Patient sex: M
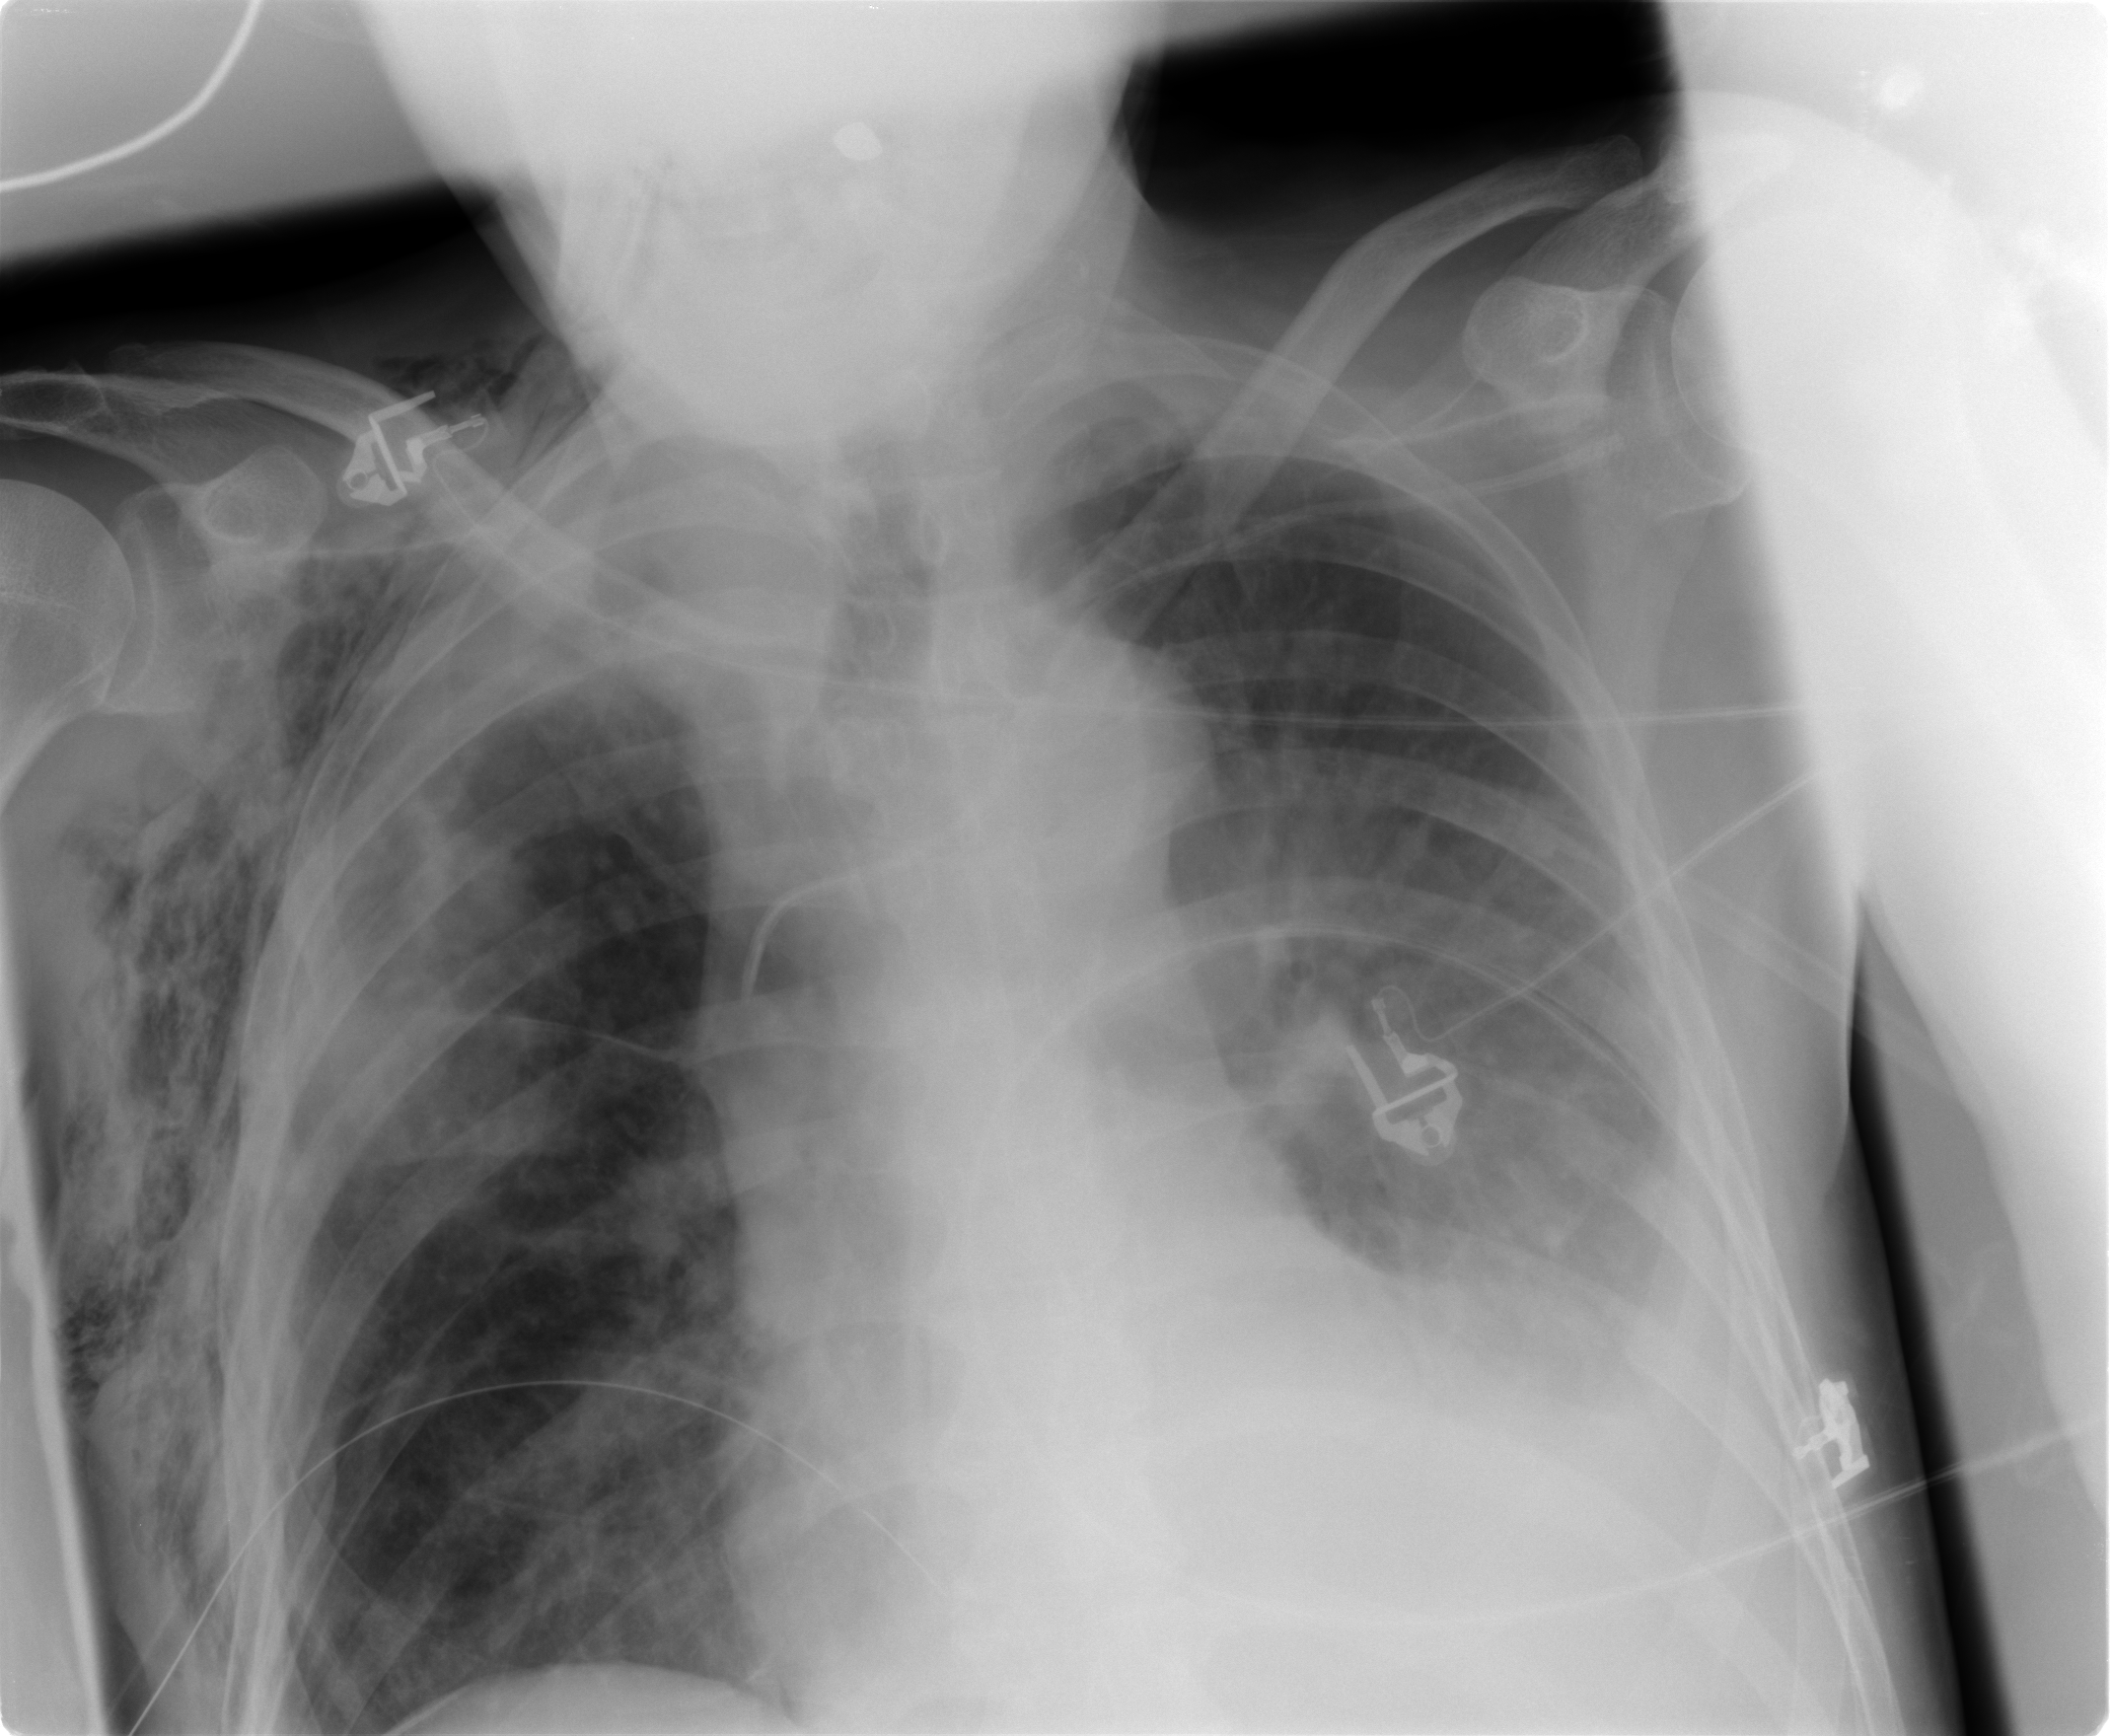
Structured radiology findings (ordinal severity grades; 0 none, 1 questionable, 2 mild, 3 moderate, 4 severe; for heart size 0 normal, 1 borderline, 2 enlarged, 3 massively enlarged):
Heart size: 1
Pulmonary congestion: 2
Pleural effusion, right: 0
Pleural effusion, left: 3
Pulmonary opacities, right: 3
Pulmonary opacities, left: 2
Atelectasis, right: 2
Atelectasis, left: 2